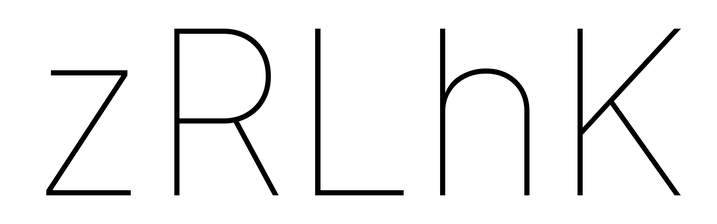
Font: Inter_Thin